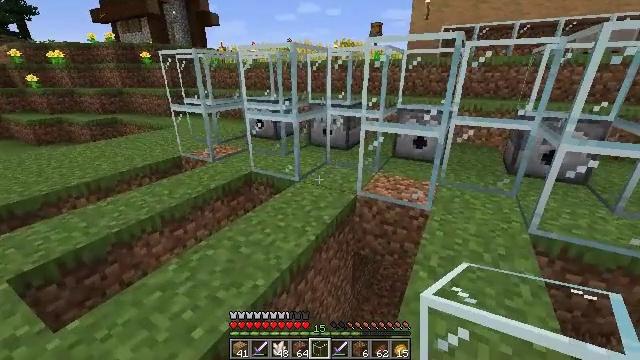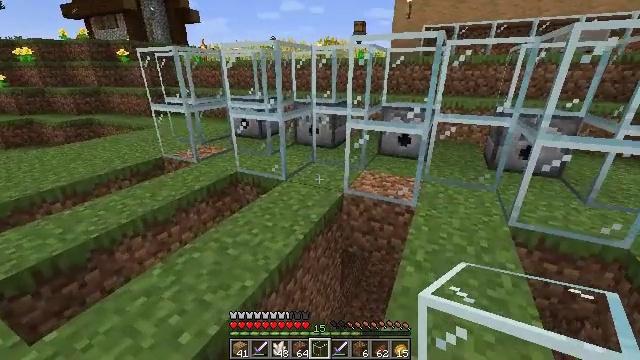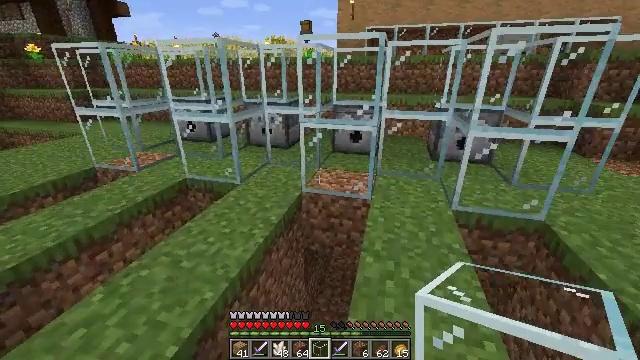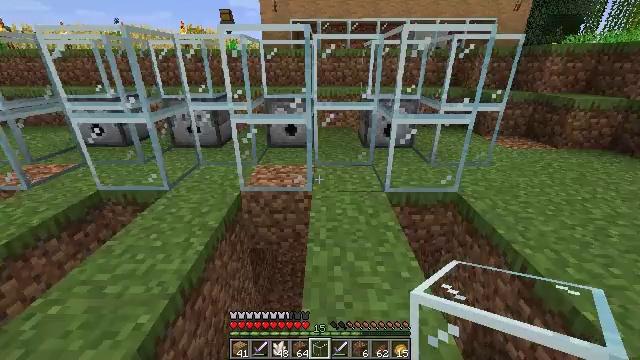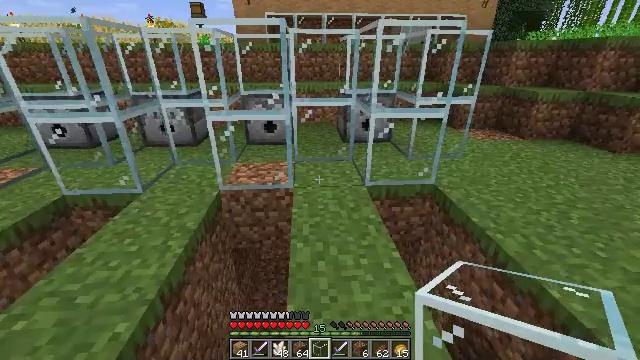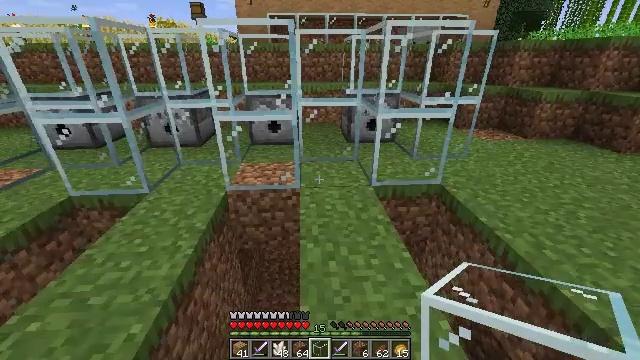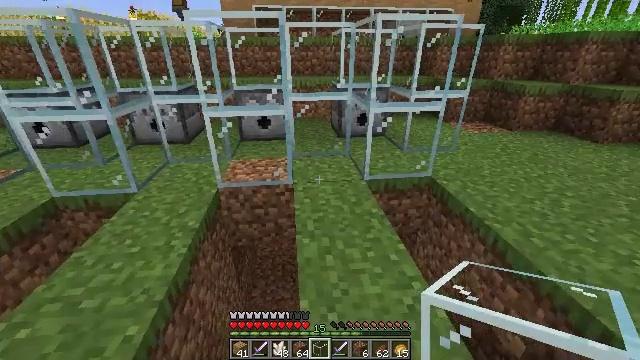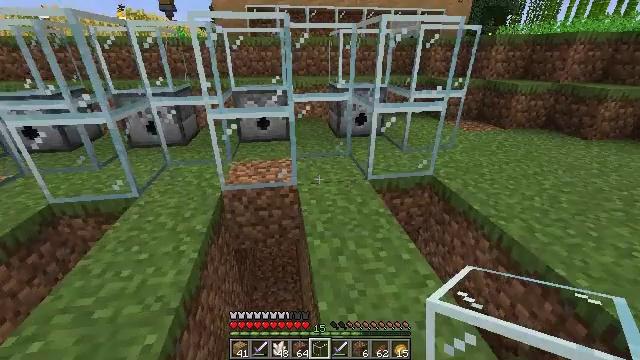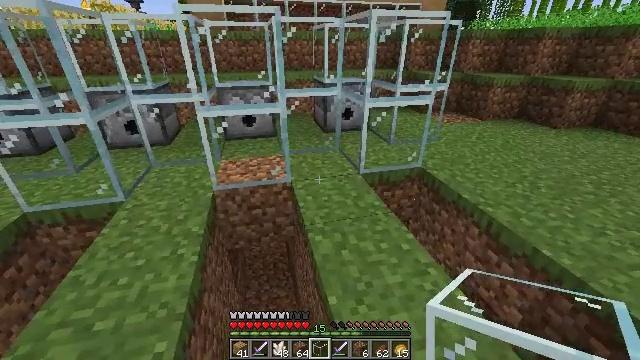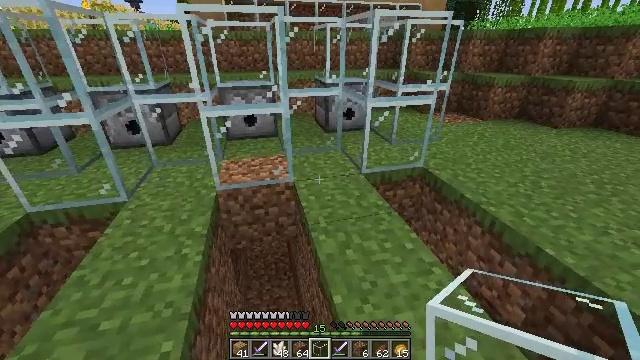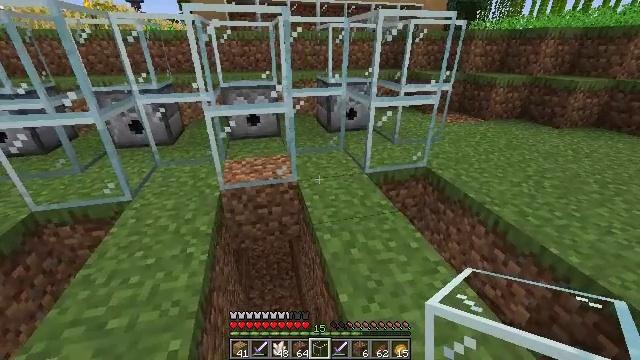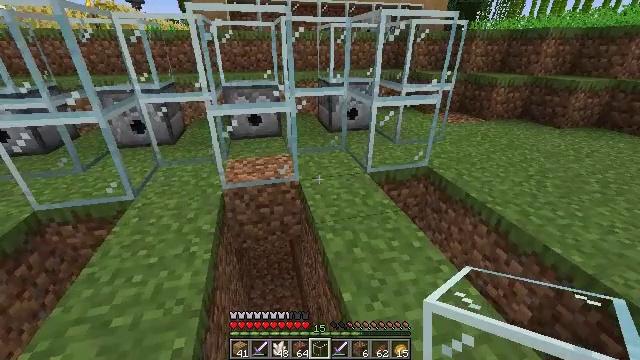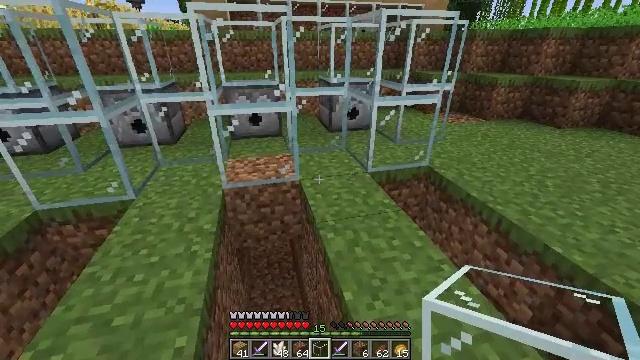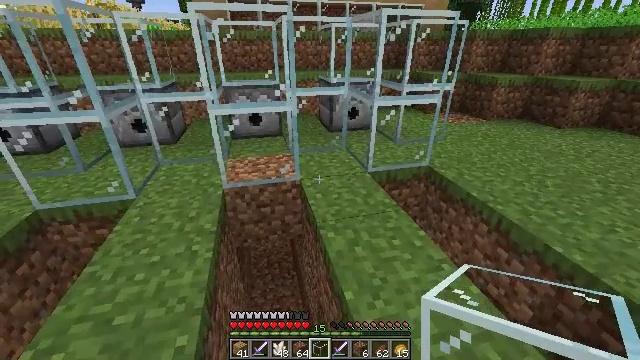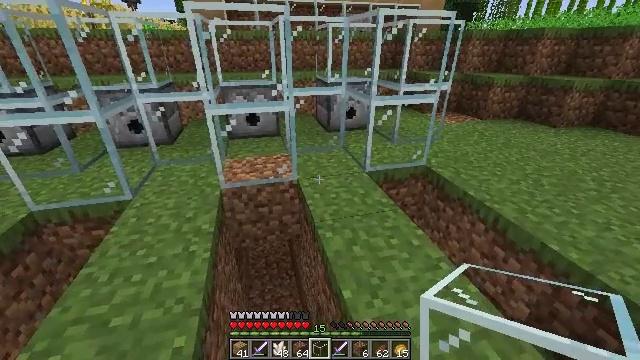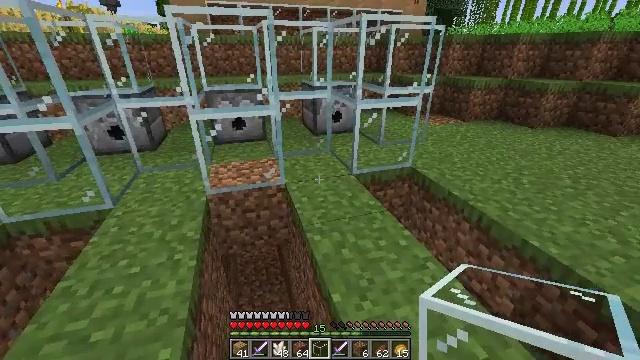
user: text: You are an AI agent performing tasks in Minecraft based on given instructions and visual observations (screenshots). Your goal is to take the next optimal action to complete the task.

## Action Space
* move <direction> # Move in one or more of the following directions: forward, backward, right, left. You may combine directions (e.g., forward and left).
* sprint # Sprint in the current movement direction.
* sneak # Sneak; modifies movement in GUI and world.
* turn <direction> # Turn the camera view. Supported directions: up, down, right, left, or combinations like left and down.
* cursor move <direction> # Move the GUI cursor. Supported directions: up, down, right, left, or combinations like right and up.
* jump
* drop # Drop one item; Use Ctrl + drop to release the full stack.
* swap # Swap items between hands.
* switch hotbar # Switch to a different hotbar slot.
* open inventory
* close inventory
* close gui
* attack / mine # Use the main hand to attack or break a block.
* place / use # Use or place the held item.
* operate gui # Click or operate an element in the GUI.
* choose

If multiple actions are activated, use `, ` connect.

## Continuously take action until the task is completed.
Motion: motion action
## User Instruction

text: Use the crafting table to make a minecart.
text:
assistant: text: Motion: turn right
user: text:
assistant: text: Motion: turn right
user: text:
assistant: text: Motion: turn right and down
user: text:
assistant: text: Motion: turn right
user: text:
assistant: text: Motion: move left
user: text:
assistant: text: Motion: move left, turn right and down
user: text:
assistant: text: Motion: move left, turn right
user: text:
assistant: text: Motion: turn right and down
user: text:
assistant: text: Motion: no_op
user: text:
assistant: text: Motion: no_op
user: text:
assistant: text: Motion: no_op
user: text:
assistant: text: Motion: no_op
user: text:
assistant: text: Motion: no_op
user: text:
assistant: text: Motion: no_op
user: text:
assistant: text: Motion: move right, turn right
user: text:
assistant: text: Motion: move right, turn right
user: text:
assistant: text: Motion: move right
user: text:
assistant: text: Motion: move right
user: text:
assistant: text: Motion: move right
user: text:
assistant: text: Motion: move right, turn left and up
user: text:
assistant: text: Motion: move right, turn left and up
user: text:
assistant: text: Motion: move right, turn left and up
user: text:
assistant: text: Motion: move right, turn left and up
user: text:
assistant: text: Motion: move right
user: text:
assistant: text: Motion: no_op
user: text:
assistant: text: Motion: no_op
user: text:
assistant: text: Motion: no_op
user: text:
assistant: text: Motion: no_op
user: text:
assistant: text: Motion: no_op
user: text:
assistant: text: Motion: no_op